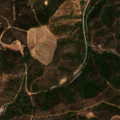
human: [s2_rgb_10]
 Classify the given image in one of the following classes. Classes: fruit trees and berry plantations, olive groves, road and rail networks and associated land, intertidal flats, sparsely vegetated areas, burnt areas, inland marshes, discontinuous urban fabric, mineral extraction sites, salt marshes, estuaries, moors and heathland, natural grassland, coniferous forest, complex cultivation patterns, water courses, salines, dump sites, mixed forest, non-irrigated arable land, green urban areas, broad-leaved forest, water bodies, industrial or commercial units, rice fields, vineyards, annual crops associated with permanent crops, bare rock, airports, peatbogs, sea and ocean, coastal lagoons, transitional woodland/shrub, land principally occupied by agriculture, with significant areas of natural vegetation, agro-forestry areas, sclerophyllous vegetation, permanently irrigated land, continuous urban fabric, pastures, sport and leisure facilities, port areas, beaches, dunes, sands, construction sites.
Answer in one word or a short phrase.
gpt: land principally occupied by agriculture, with significant areas of natural vegetation, broad-leaved forest